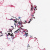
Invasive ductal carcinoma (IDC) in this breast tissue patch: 0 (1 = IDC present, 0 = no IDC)